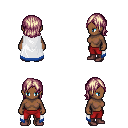
a pixel art fantasy rpg character, female body template, human, dark skin, white trimmed cape, red pants, white blonde long bangs hairstyle, maroon shoes, four views (front, back, left, right), 2x2 character sprite sheet, small pixel art, hard edges, no anti-aliasing